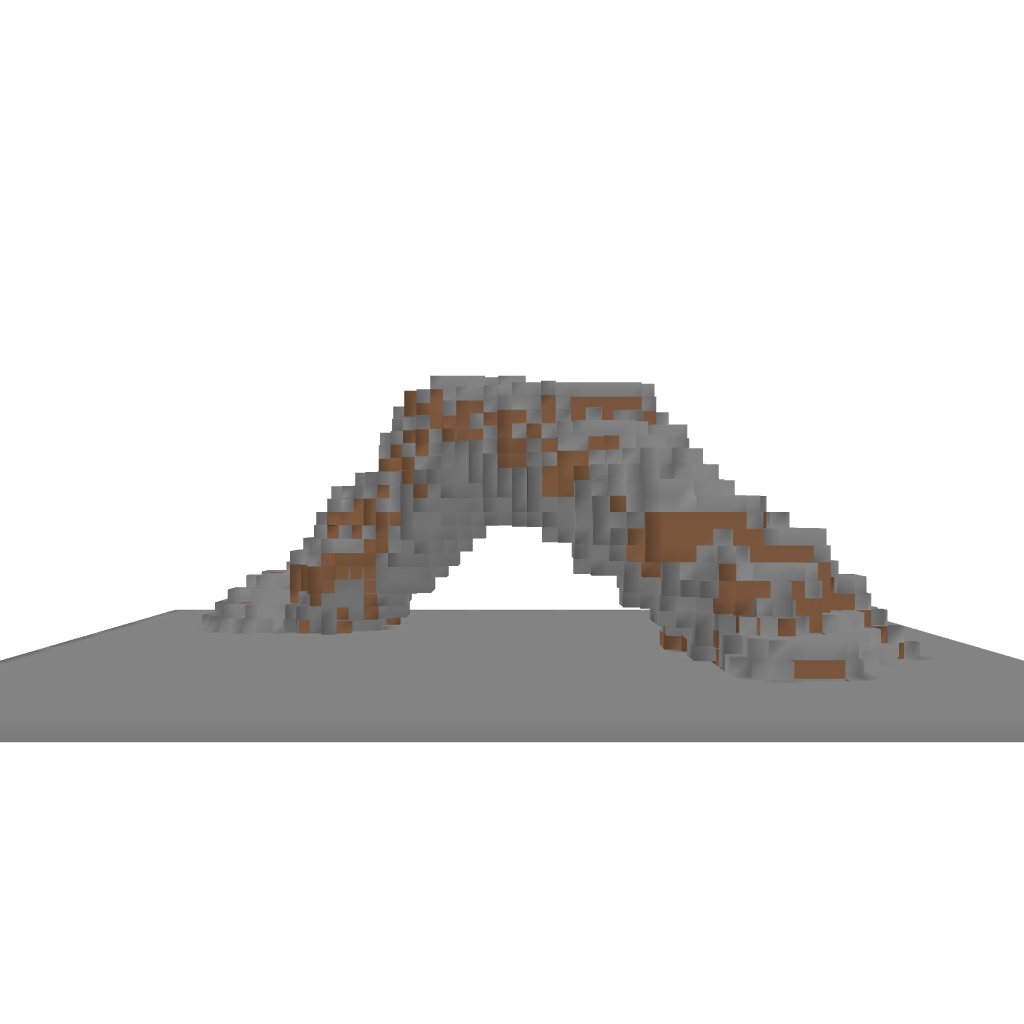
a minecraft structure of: Over Hang